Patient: sex M, age 60
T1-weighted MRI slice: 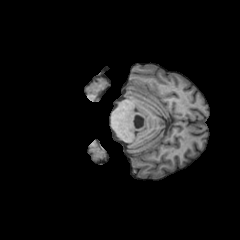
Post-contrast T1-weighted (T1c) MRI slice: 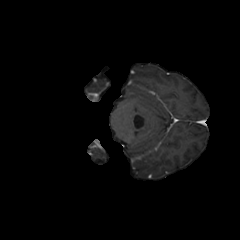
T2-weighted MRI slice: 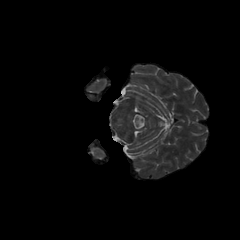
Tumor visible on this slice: no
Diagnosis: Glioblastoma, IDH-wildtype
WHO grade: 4